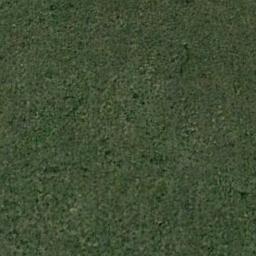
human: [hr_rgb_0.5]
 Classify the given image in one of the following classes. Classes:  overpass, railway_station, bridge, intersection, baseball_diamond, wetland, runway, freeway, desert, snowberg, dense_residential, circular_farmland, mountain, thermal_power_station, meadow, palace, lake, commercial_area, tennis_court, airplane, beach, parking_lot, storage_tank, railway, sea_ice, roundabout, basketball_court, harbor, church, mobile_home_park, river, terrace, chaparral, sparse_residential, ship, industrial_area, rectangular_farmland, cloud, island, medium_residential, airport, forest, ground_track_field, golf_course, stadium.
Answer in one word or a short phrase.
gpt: meadow